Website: macys
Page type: gifting
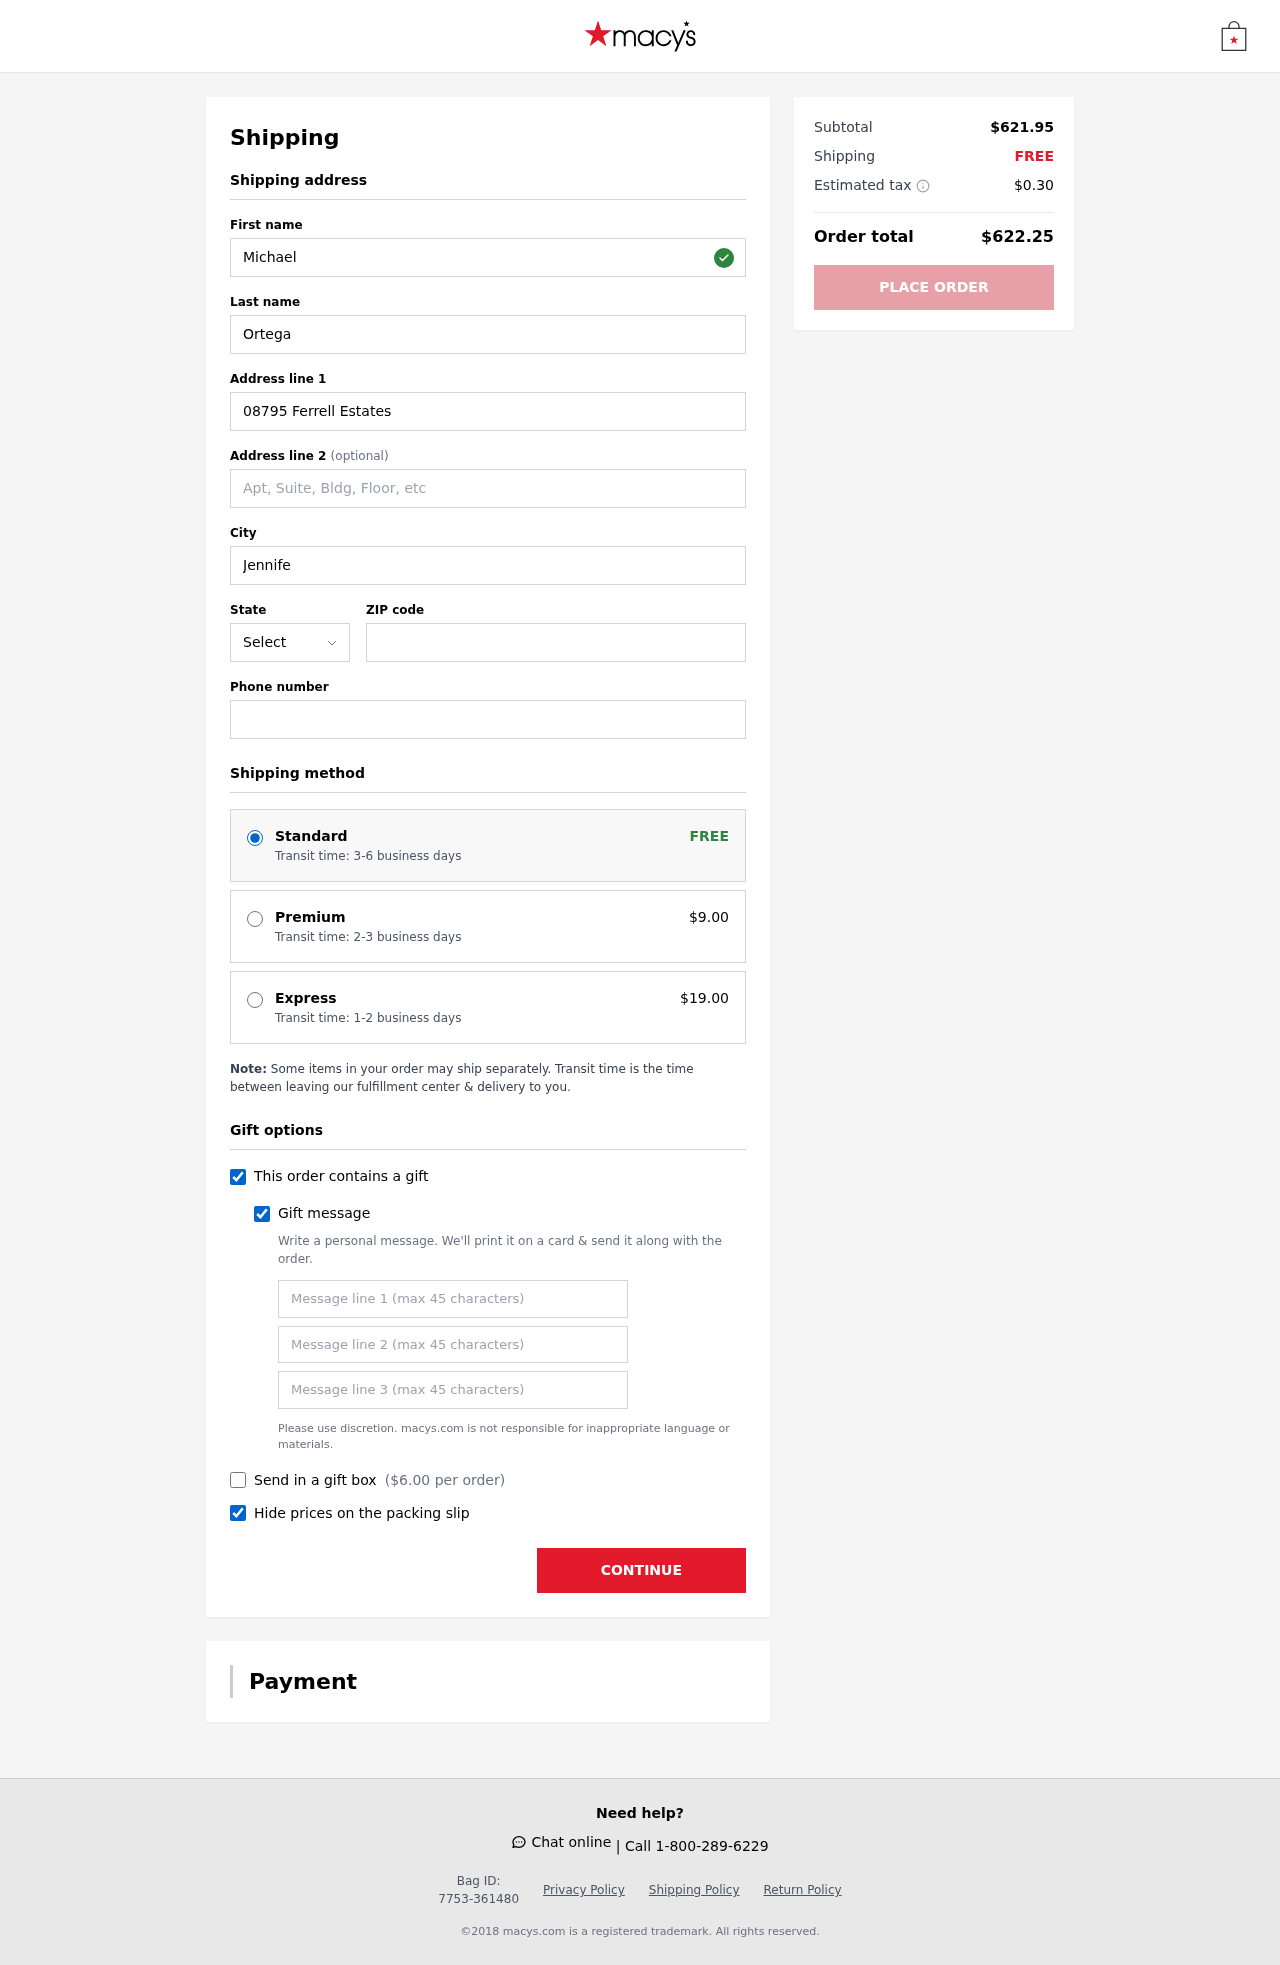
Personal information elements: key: PII_STATE_ABBR
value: WA
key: PII_FIRSTNAME
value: Michael
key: PII_LASTNAME
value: Ortega
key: PII_STREET
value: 08795 Ferrell Estates
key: PII_CITY
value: Jenniferchester
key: PII_POSTCODE
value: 41132
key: PII_PHONE
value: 8436247085
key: PII_GIFT_MESSAGE
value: Hey Tyler! I know how much you love cozy movie nights and thought this media collection would be perfect for setting the right vibe. Can’t wait to see what you create with it! Enjoy!  Michael
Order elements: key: ORDER_SHIPPING_STANDARD
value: Transit time: 3-6 business days
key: ORDER_SHIPPING_PREMIUM
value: Transit time: 2-3 business days
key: ORDER_SHIPPING_PREMIUM_PRICE
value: $9.00
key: ORDER_SHIPPING_EXPRESS
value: Transit time: 1-2 business days
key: ORDER_SHIPPING_EXPRESS_PRICE
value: $19.00
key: ORDER_GIFT_BOX_PRICE
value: $6.00
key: ORDER_SUBTOTAL
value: $621.95
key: ORDER_SHIPPING_COST
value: FREE
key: ORDER_TAX
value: $0.30
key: ORDER_TOTAL
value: $622.25